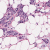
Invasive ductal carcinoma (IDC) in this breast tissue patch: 1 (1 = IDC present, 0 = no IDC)